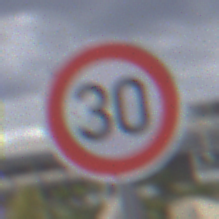
Verkehrszeichen: Geschwindigkeit30
Umgebung: Outdoor, Suburban
Tageszeit: MorningAfternoon
Wetter: PartlyCloudy
Licht: Natural
Jahreszeit: NotSpecified
Kontrast: LowContrast